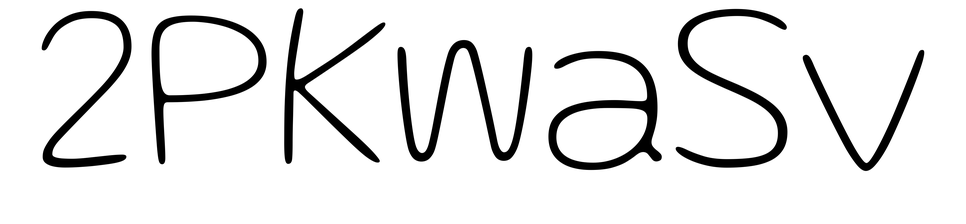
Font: Gluten_Thin